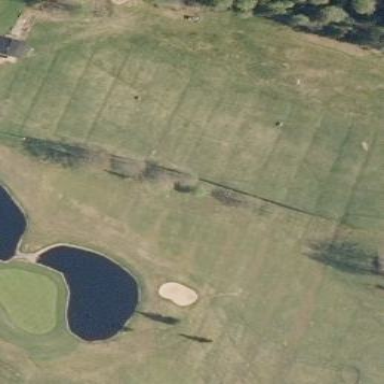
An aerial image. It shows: Driving range for golf practice.